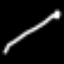
Label: pencil